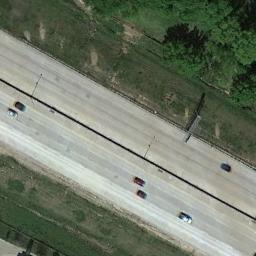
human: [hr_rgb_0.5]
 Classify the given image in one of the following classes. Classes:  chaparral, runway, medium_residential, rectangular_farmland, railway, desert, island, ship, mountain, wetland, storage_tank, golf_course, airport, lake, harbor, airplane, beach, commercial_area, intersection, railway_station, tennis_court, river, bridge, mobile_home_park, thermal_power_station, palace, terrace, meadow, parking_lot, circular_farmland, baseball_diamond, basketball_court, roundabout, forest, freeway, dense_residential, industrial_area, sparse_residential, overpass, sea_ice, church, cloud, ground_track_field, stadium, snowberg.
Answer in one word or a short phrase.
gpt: overpass